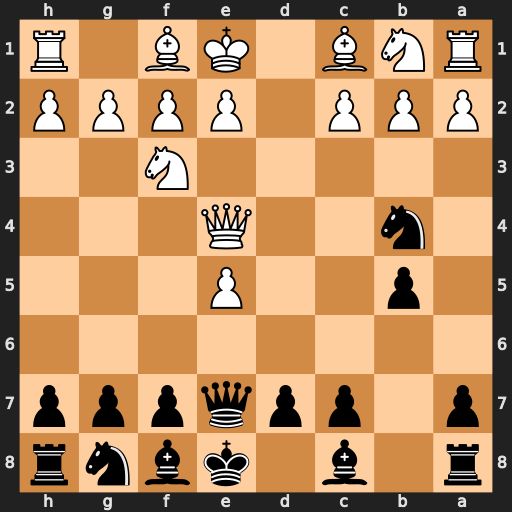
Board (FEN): r1b1kbnr/p1ppqppp/8/1p2P3/1n2Q3/5N2/PPP1PPPP/RNB1KB1R
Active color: b
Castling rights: KQkq
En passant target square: -
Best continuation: d5 Qf4 Nxc2+